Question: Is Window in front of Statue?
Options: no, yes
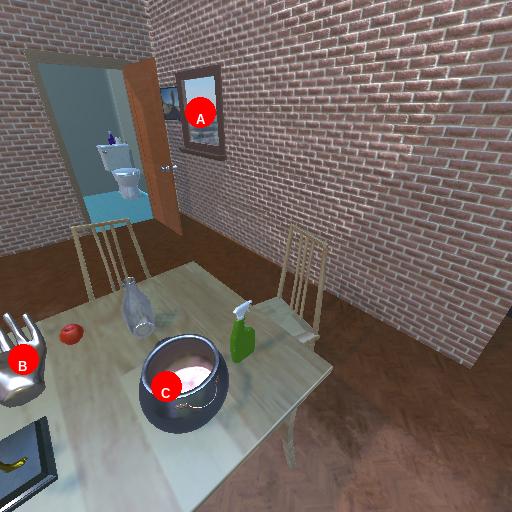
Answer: no